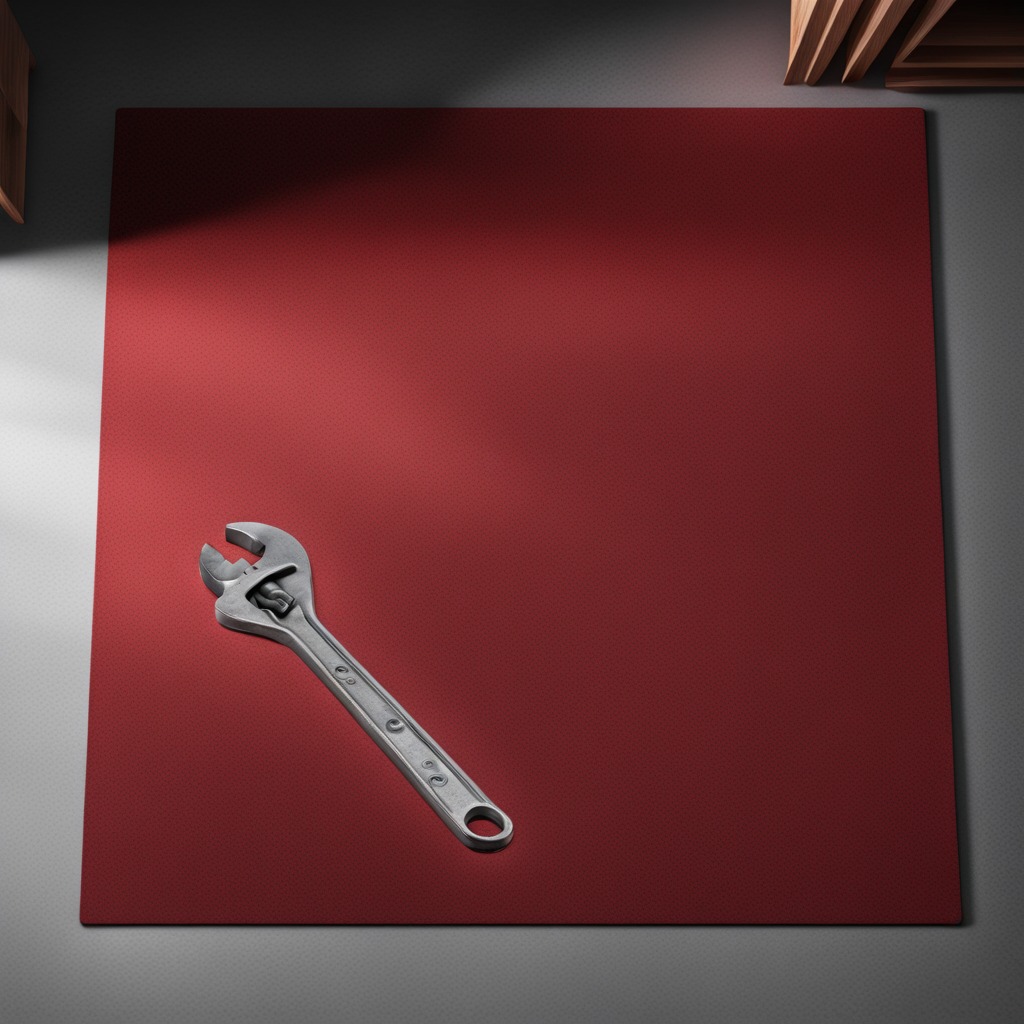
An wrench lying on a clean granite tabletop covered with a red rubber mat inside a workshop under bright overhead lighting crisp shadows high clarity worn but beneath the mat